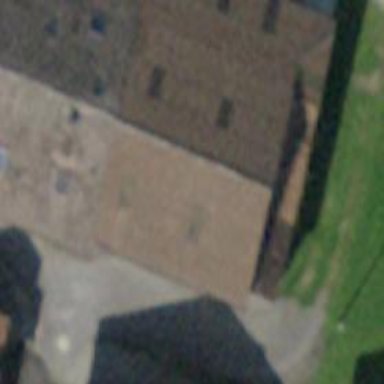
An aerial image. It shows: Farm building.